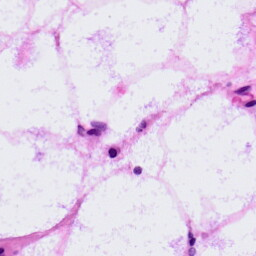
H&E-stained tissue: LymphNode